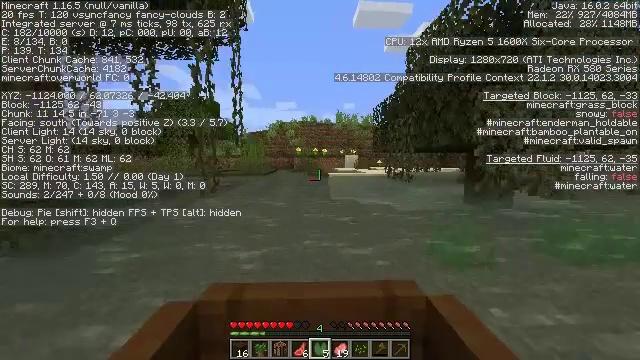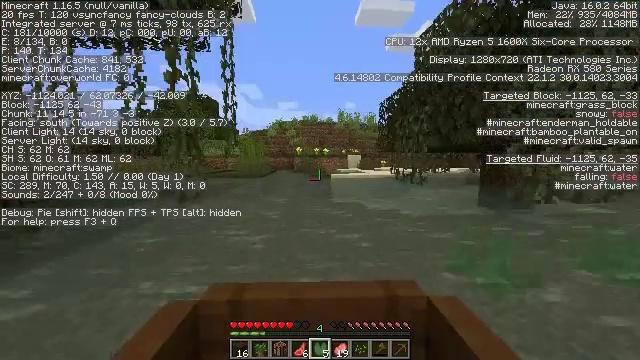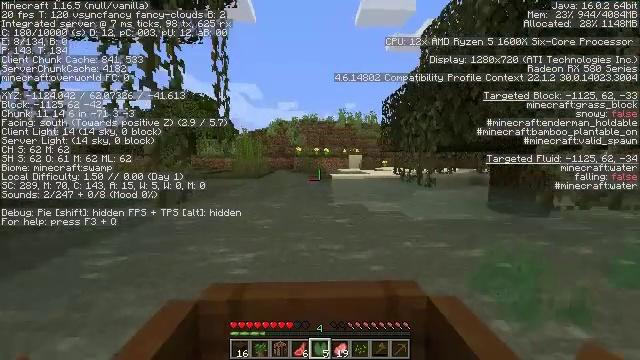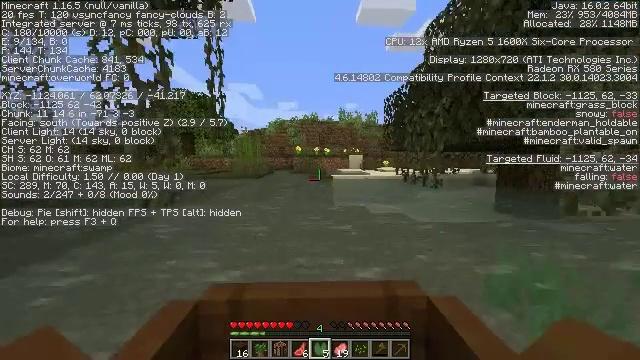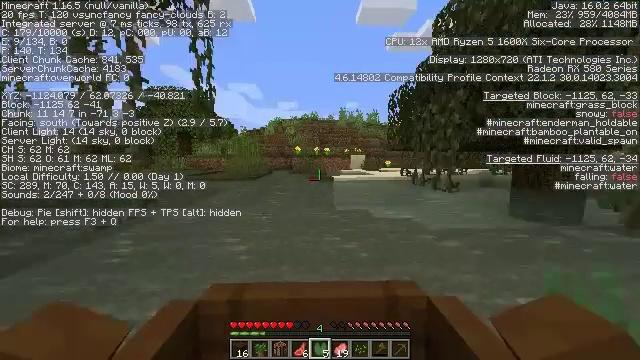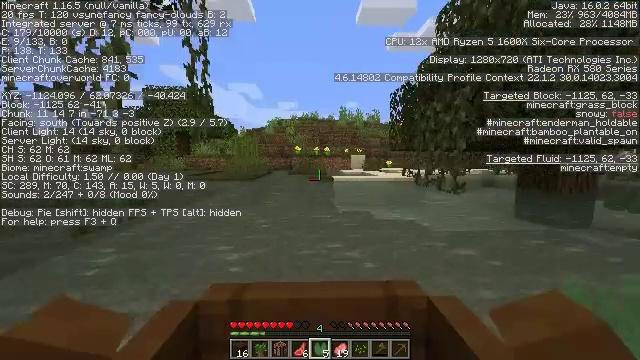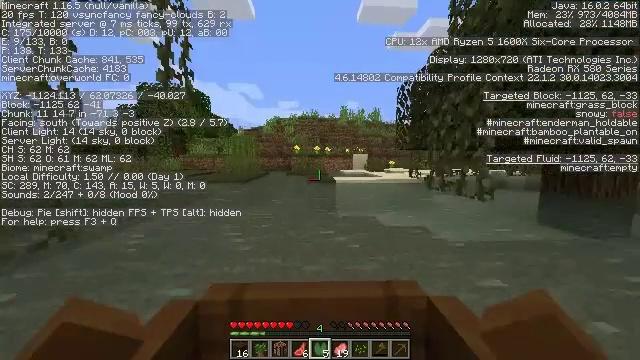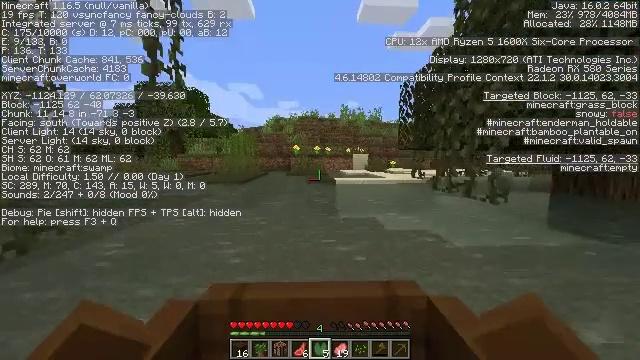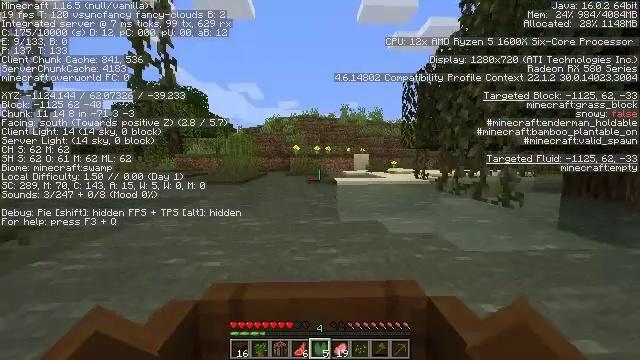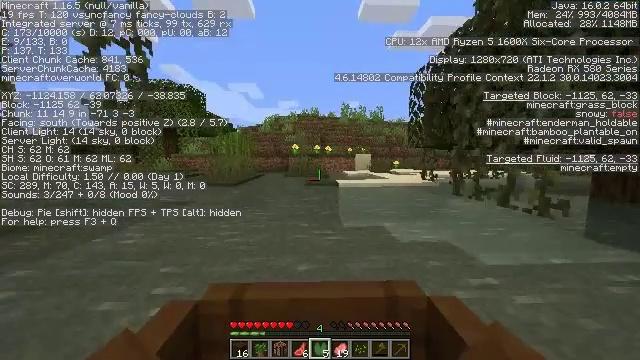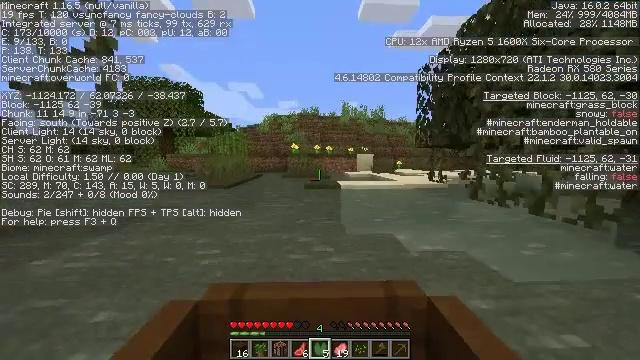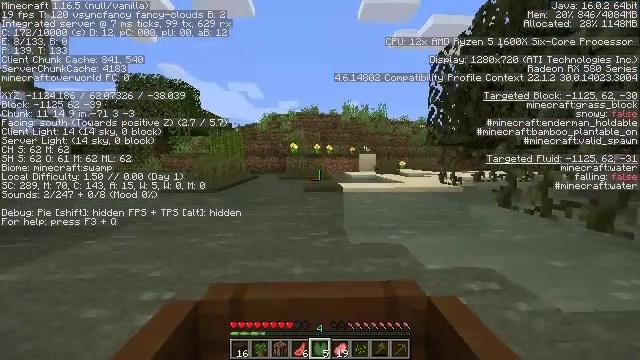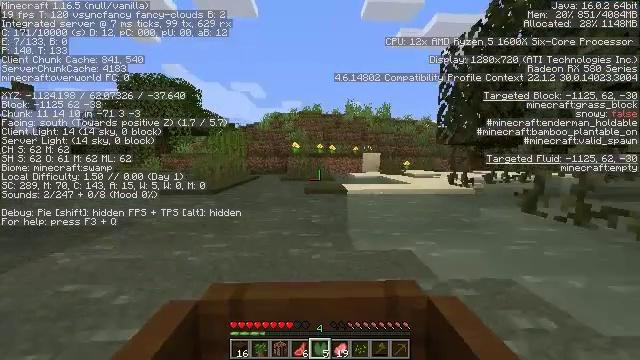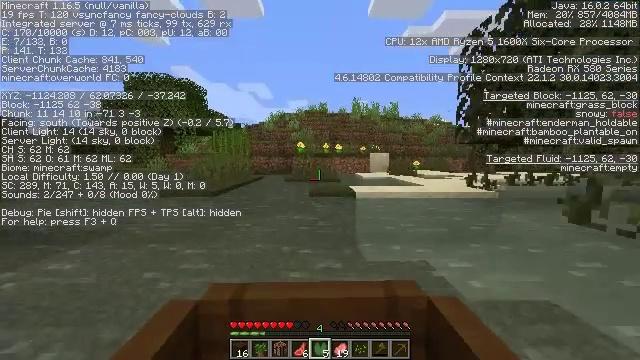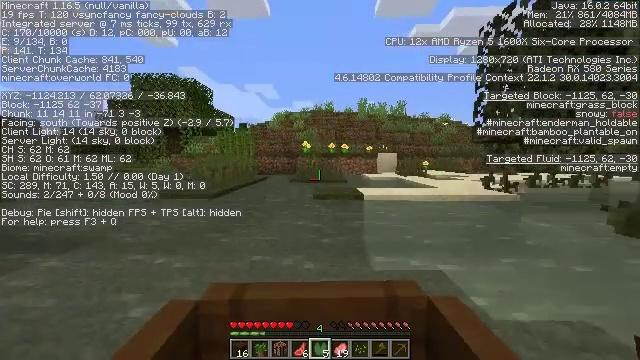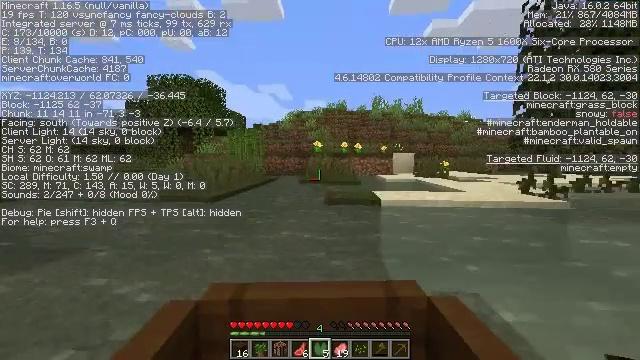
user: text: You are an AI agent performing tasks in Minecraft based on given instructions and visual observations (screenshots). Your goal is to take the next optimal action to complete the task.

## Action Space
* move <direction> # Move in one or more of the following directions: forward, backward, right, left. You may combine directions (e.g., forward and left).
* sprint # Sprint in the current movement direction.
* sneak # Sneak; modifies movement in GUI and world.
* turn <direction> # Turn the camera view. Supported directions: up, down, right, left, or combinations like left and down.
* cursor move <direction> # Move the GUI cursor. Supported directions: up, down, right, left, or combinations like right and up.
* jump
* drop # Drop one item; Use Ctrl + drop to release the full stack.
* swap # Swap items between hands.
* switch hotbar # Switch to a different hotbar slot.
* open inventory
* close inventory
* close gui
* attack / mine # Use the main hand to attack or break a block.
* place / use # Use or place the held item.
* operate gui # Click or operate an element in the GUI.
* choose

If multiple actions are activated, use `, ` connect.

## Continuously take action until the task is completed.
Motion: motion action
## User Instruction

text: Gather sugar cane for crafting.
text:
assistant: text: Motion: move forward
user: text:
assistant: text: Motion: move forward
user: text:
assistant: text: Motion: move forward
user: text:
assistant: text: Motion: move forward
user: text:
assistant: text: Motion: move forward
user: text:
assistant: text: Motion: move forward
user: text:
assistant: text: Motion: move forward
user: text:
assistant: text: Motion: move forward
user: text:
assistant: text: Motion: move forward
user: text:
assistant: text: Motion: move forward
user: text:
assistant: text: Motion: move forward and move left
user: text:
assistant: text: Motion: move forward and move left
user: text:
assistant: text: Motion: move forward and move left
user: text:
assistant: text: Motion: move forward and move left
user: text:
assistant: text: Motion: move forward
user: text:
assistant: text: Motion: move forward
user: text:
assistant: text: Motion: move forward
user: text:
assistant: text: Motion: move forward
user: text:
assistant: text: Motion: move forward
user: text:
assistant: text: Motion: move forward
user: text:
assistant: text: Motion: move forward
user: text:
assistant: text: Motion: move forward
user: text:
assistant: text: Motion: move forward
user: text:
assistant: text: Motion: move forward
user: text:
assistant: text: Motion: move forward, turn right
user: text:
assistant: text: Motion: move forward, turn right
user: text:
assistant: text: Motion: move forward, turn right
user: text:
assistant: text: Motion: move forward, turn right
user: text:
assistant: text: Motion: no_op
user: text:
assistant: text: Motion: no_op